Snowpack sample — Snodgrass Mountain, Crested Butte, Colorado (2/4/25, 12:06 PM MST)
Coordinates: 38.923, -106.968
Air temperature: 35 °F
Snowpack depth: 80 cm
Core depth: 20 cm
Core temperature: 33.8 °F
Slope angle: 14°, slope face: 78°
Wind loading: low
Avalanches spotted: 0
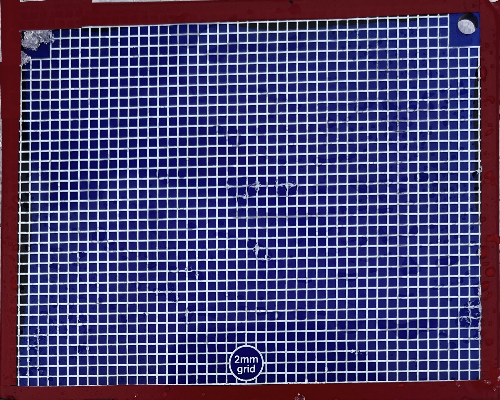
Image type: profile
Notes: No avalanches nearby, unusually warm weather for the last month reported by residents, Collected 25 yards from treeline